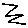
Label: zigzag